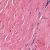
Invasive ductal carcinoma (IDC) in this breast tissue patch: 0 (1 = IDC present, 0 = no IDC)